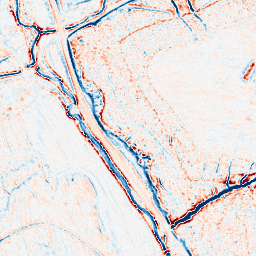
Category: edge_preserving
Decomposition family: bilateral
Decomposition parameters: d: 9
sigma_color: 100
sigma_space: 50
Upsampling method: bspline
Upsampling parameters: scale: 4
Upsampling scale: 4